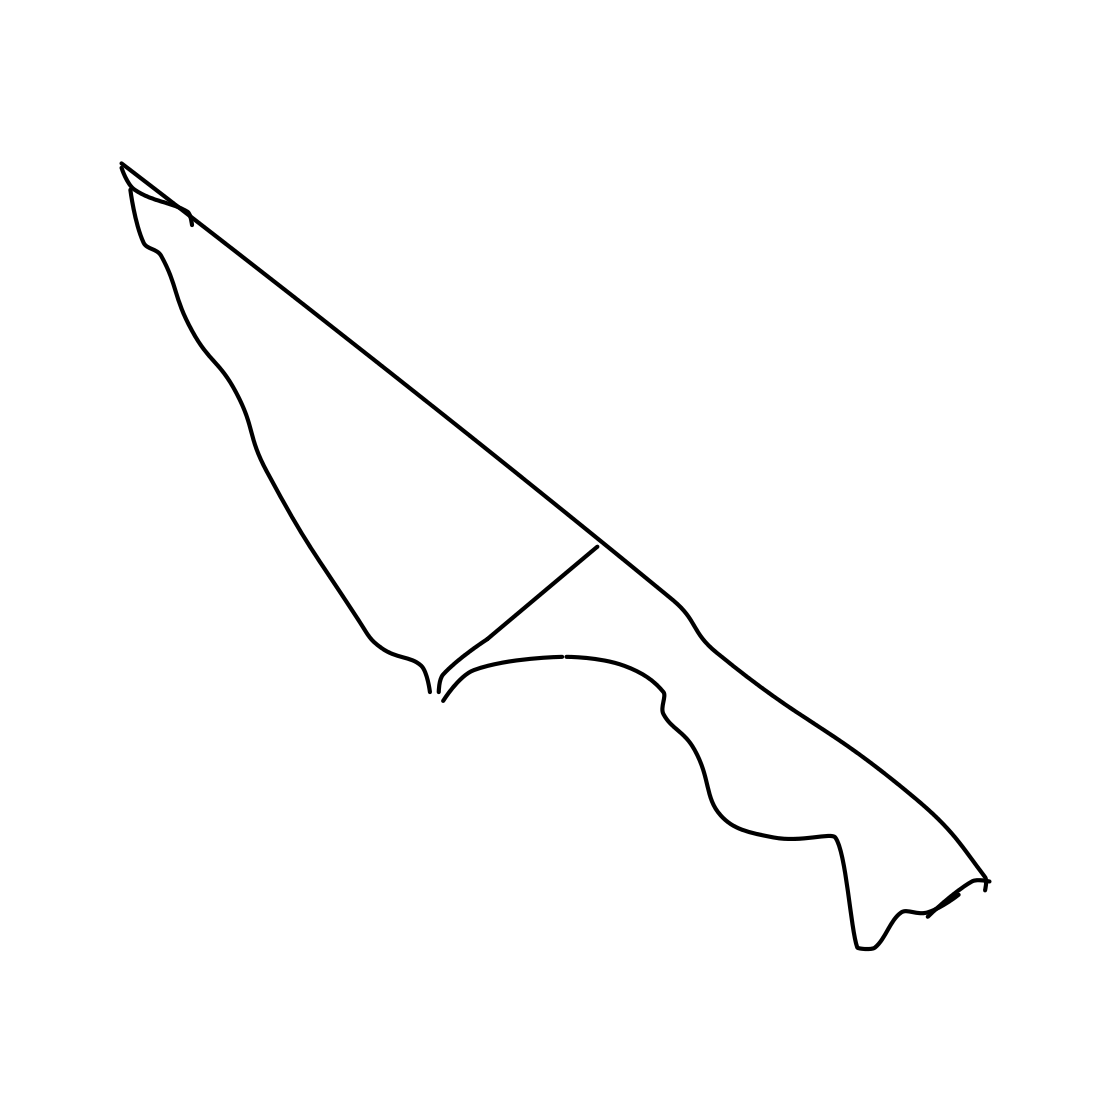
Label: knife